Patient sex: M
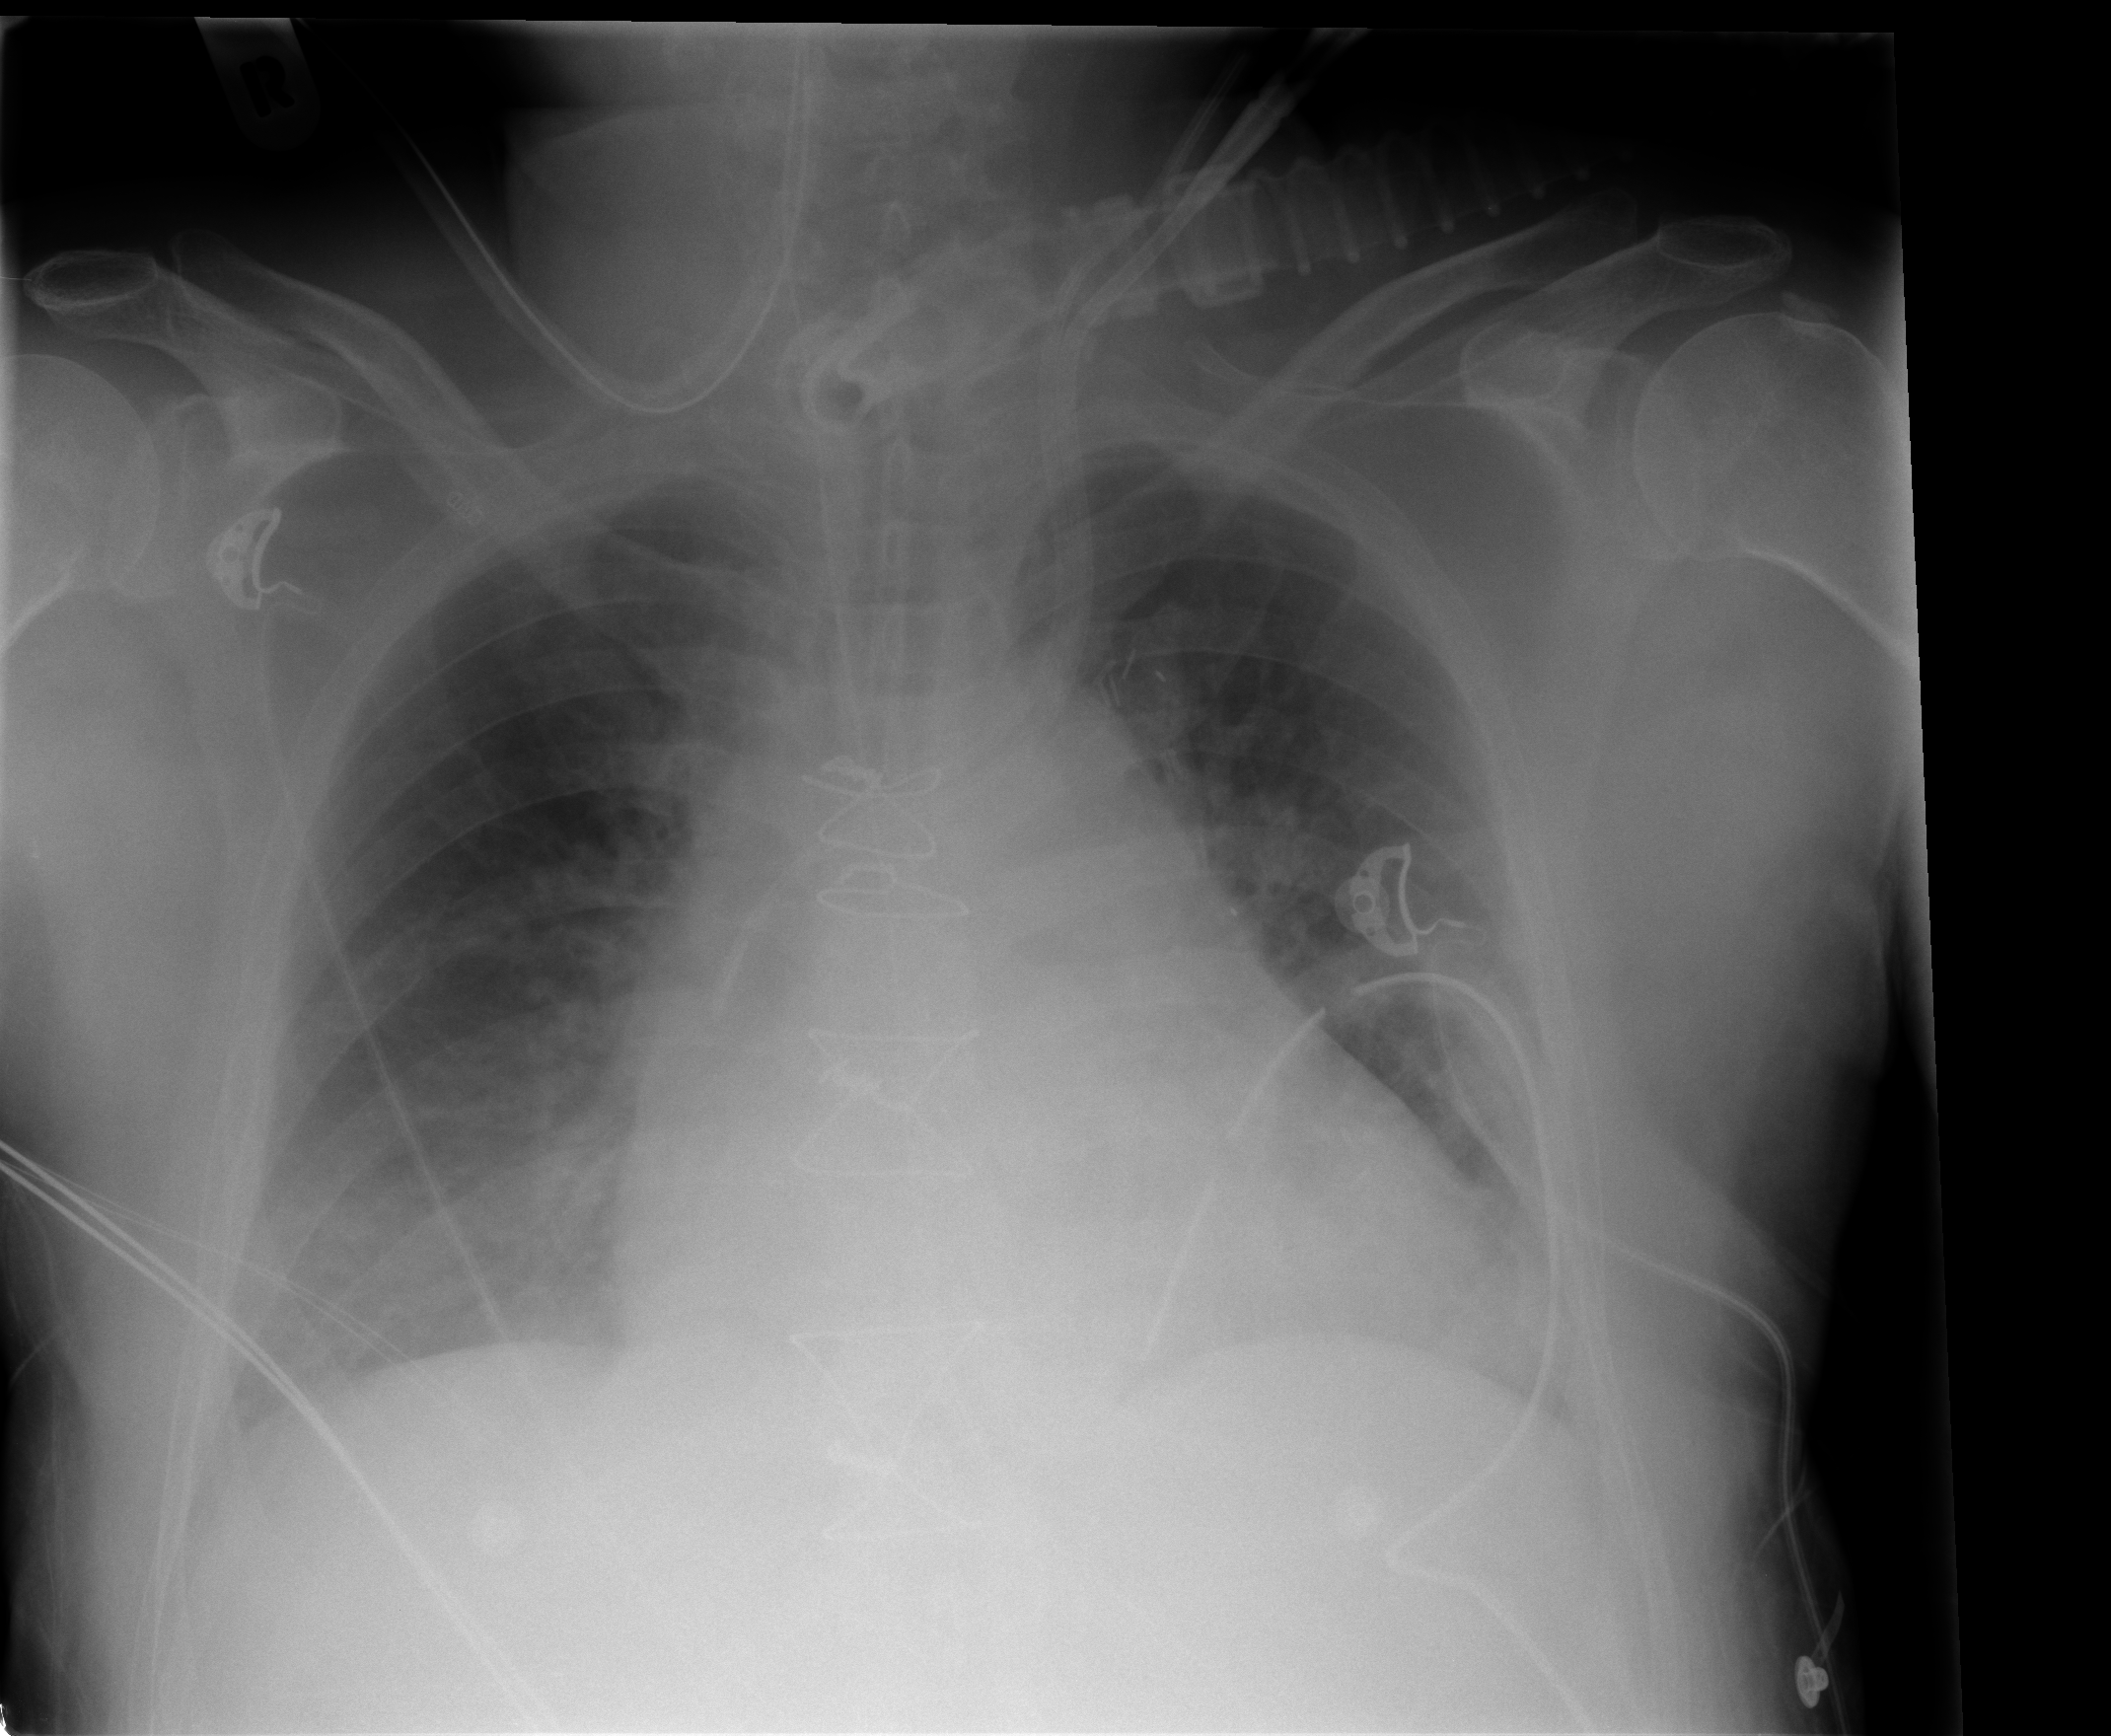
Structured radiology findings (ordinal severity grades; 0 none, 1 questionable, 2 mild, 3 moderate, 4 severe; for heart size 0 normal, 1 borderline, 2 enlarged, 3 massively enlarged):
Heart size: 3
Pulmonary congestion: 3
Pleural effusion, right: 1
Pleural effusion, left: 0
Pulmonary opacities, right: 0
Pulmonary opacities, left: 0
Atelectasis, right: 2
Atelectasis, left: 2